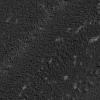
Atmospheric dust classification: not_dusty